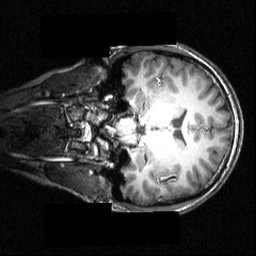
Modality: T1w
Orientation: coronal
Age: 20
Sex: female
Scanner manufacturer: siemens
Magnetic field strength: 3.951 T
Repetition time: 1.5 s
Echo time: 0.00335 s